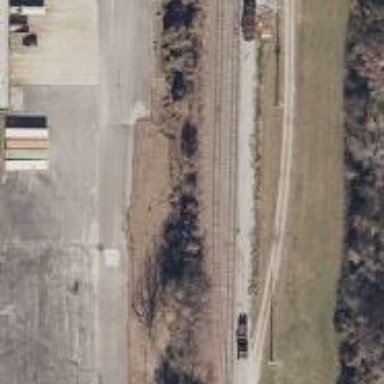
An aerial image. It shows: Railway siding for service.